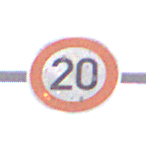
Verkehrszeichen: Geschwindigkeit20
Umgebung: Outdoor, RoadRail
Tageszeit: Midday
Wetter: Overcast
Licht: Natural
Jahreszeit: NotSpecified
Kontrast: LowContrast